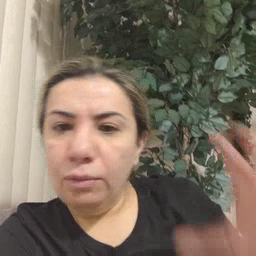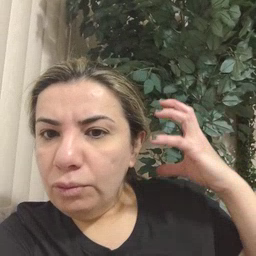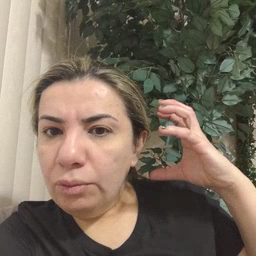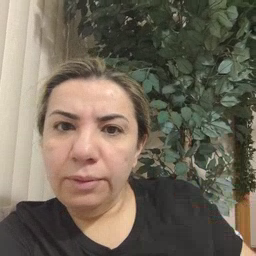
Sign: radio